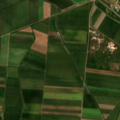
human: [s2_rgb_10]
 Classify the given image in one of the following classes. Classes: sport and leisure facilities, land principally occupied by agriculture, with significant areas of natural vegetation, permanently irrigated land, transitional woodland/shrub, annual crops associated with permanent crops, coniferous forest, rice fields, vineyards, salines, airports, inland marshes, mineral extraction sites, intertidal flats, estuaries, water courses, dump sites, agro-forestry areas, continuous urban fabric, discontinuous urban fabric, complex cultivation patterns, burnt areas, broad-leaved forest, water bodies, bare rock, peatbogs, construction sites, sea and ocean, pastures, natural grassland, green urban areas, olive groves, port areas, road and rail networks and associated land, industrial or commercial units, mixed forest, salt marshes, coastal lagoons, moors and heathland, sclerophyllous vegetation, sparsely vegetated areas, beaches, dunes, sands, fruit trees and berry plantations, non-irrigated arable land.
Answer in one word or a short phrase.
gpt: non-irrigated arable land, complex cultivation patterns